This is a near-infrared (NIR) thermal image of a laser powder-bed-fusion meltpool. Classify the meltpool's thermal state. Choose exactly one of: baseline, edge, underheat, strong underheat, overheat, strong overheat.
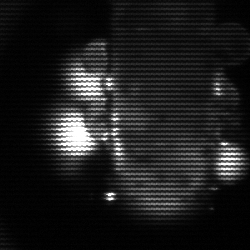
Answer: strong underheat